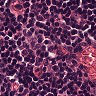
Metastatic tissue present: no